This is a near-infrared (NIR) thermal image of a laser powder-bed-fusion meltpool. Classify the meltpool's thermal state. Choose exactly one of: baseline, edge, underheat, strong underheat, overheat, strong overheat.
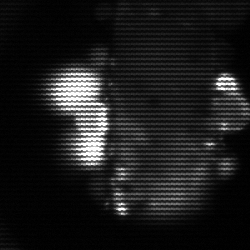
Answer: strong underheat